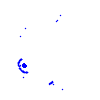
Particle: electron